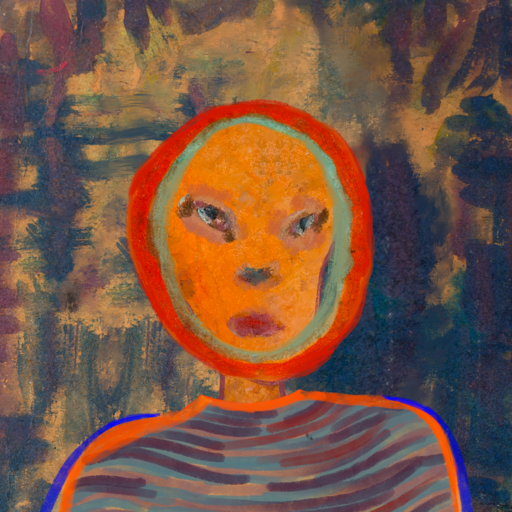
Background: InTheSun, Head And Neck Front: Hypocrite, Face Front: Boggyland, Bust: Experience, Hair Front: Sisters, Head Accessory: Blank, Second Necklace: Blank, Necklace: Blank, Baby: Blank